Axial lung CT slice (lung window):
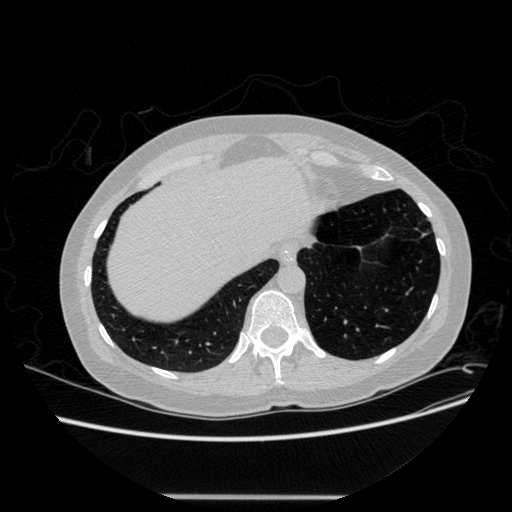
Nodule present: no